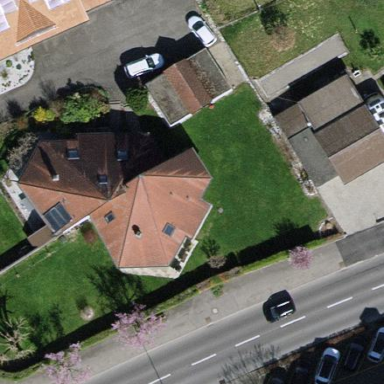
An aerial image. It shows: Detached building with mansard roof.